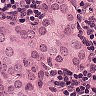
Metastatic tissue present: yes